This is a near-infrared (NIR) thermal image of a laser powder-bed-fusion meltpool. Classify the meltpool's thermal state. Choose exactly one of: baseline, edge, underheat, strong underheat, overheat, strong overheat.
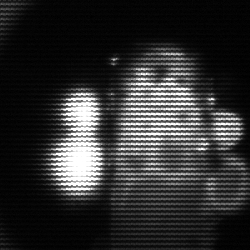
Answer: strong underheat